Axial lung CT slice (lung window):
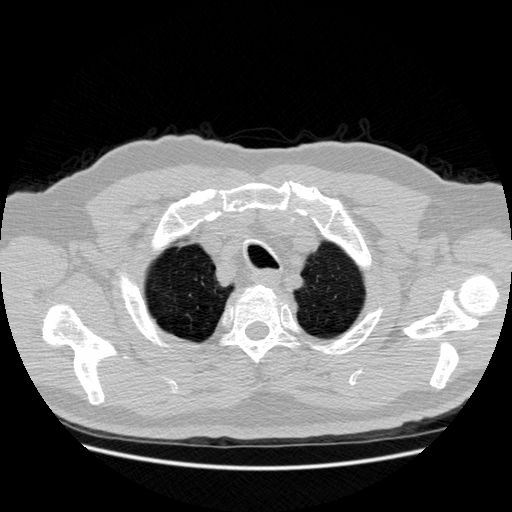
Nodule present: no